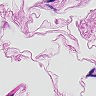
Metastatic tissue present: no